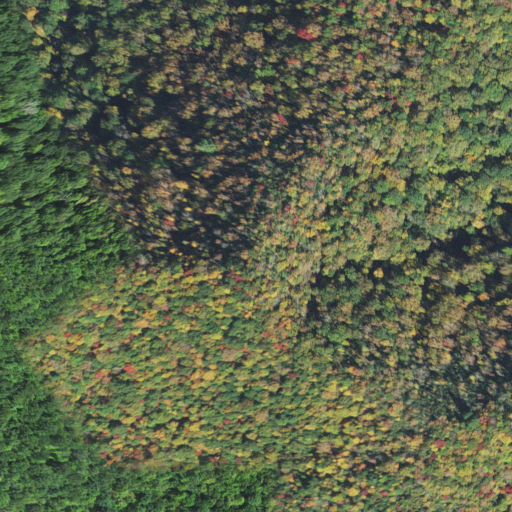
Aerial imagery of mountain in North Carolina named Wildes Knob containing mixed forest, deciduous forest, and evergreen forest